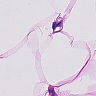
Metastatic tissue present: no